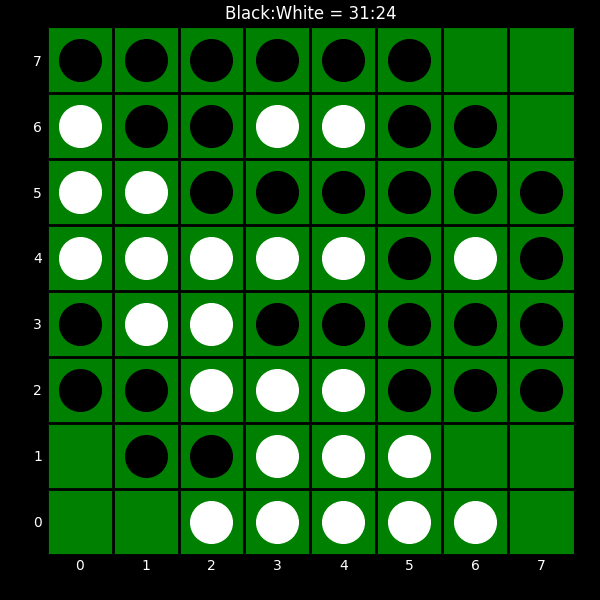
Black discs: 31
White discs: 24